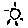
Label: sun